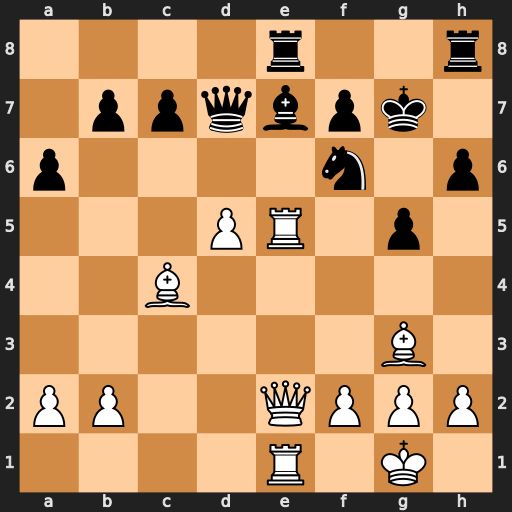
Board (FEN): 4r2r/1ppqbpk1/p4n1p/3PR1p1/2B5/6B1/PP2QPPP/4R1K1
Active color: w
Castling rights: -
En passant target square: -
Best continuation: Rxe7 Rxe7 Qxe7 Re8 Qb4